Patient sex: M
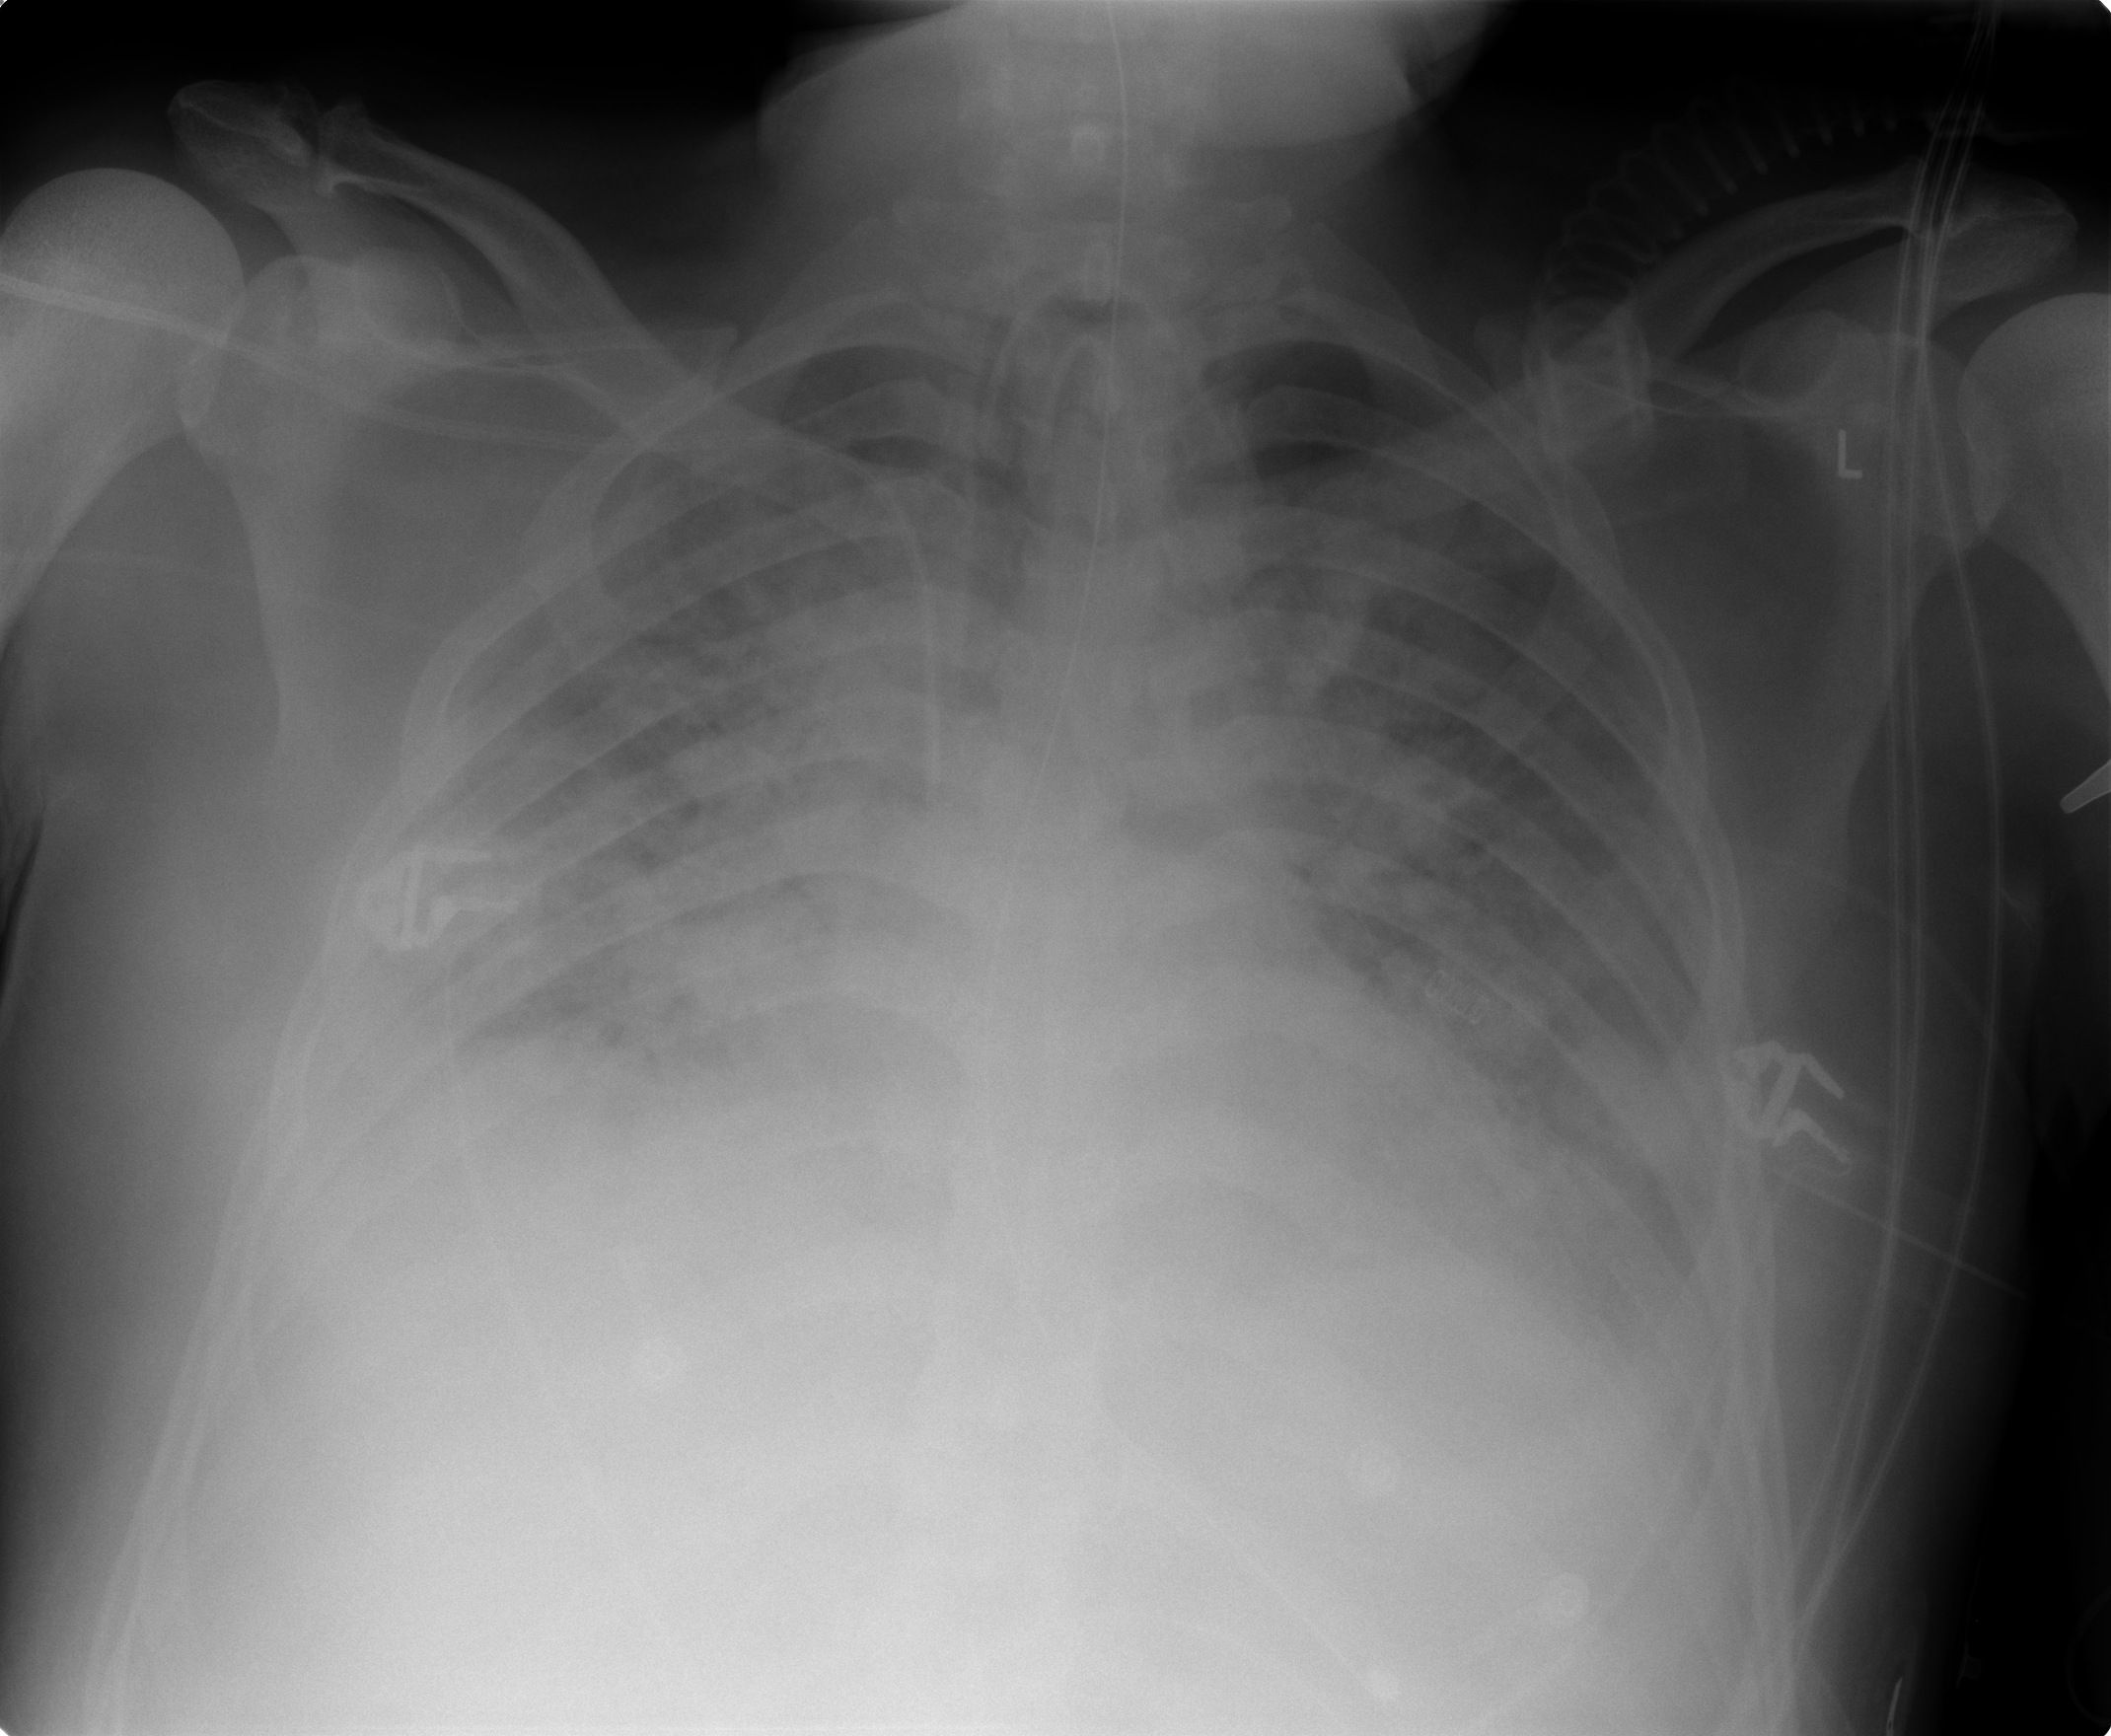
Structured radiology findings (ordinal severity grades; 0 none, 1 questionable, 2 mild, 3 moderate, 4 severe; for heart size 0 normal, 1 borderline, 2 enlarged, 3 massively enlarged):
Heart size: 0
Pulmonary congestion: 2
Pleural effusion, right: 2
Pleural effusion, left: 2
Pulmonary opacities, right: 4
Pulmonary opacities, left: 3
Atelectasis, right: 3
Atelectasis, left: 3